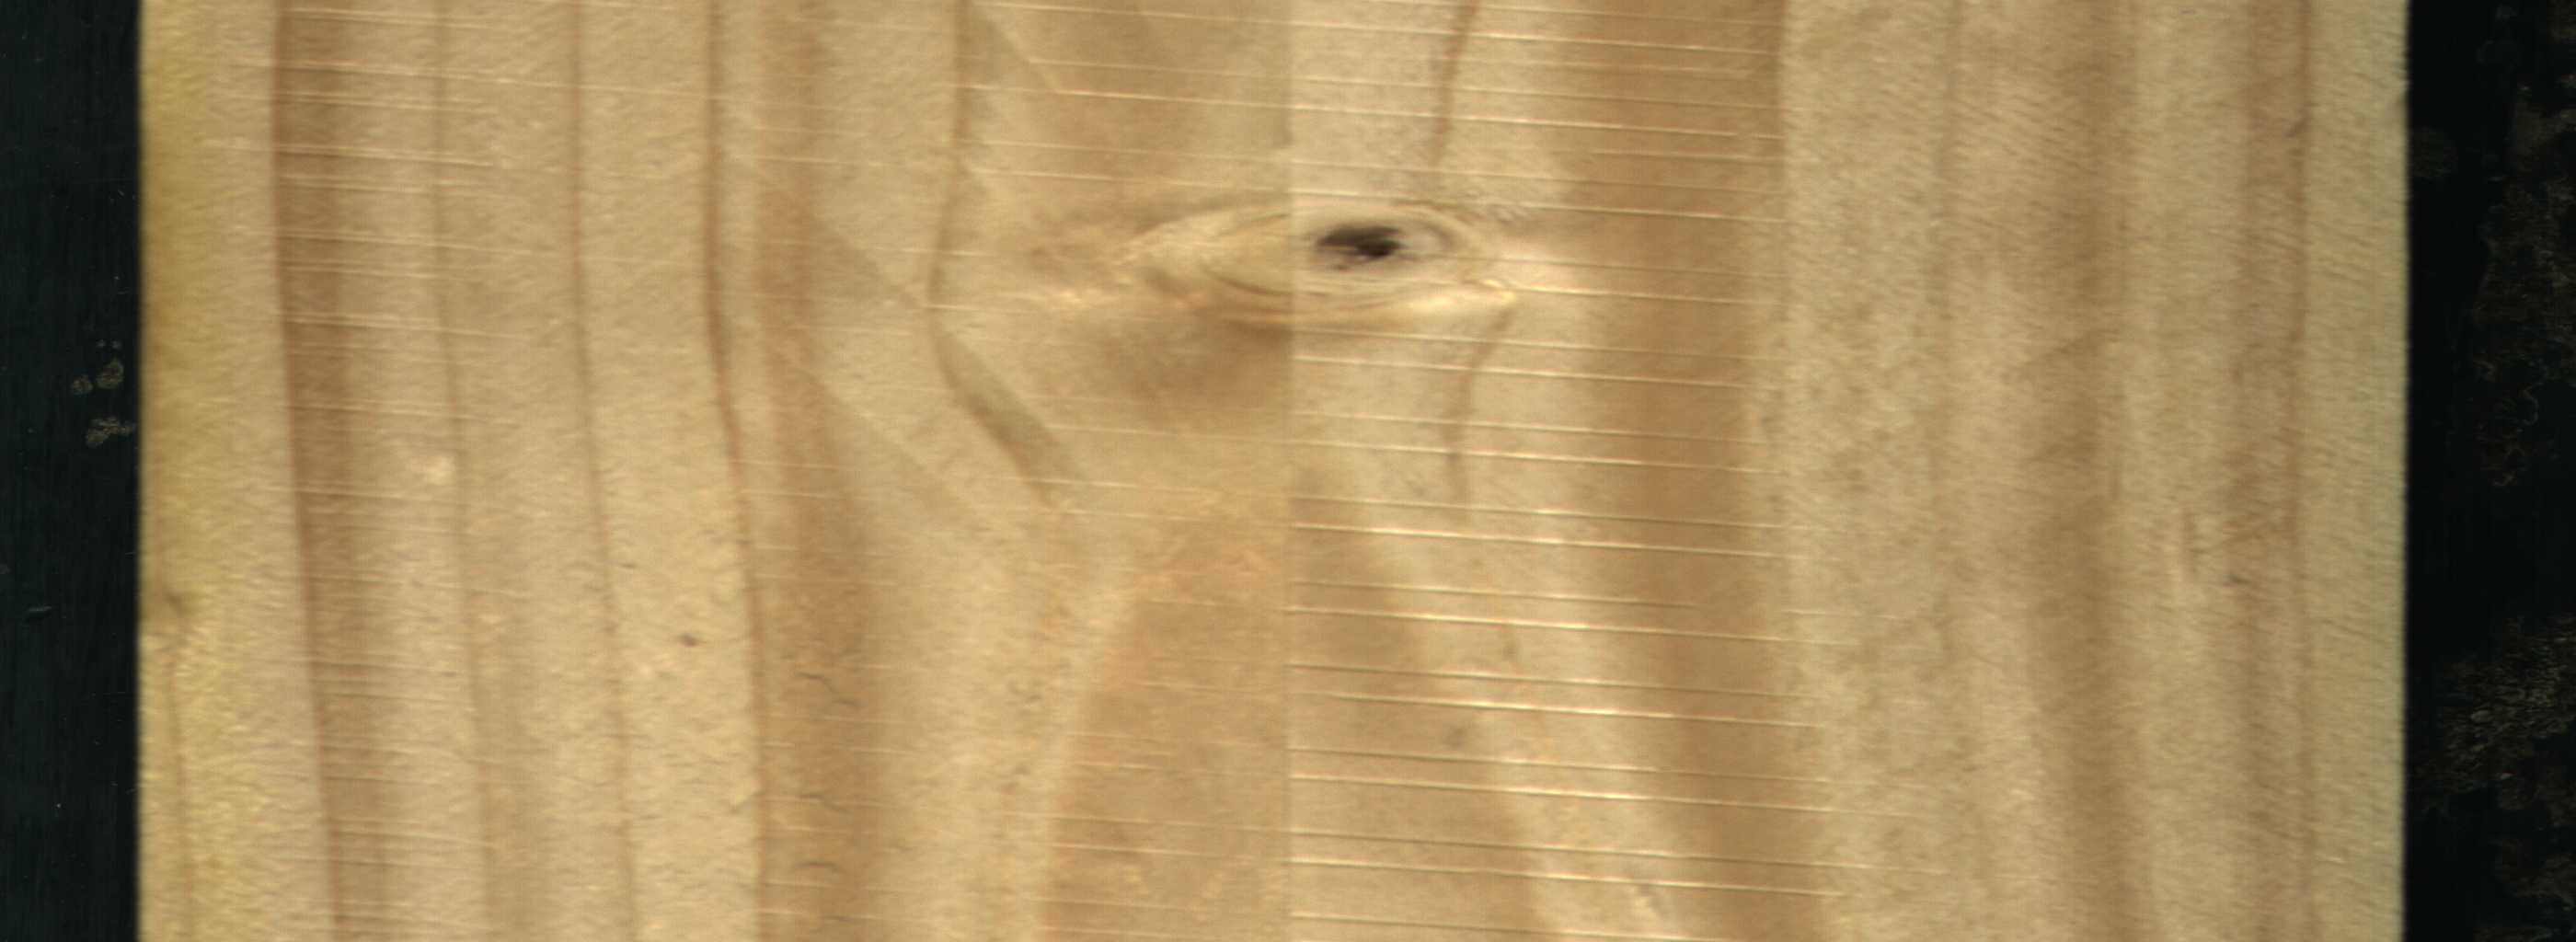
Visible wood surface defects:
Dead_Knot